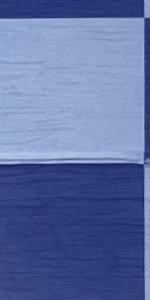
Label: Empty